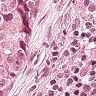
Metastatic tissue present: yes